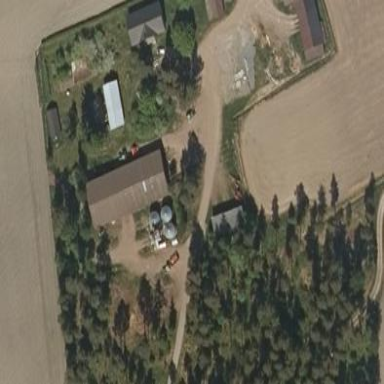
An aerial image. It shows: Farmyard area.